Question: Suppose that we have following array:
'''
0.196238259763928
0.0886250228175519
0.417543614272817
0.182403230538167
0.136500793051860
0.389922187581014
0.0344012946153299
0.381603315802419
0.0997542838649466
0.274807632628596
0.601652859233616
0.209431489000677
0.396925294300794
0.0351587496999554
0.177321874549738
0.369200511917405
0.287108838007101
0.477076452316346
0.127558716868438
0.792431584110476
0.0459982776925879
0.612598437936600
0.228340227044324
0.190267907472804
0.564751537228850
0.00269368929400299
0.940538666131177
0.101588565140294
0.426175626669060
0.600215481734847
0.127859067121782
0.985881201195063
0.0945679498528667
0.950077461673118
0.415212985598547
0.467423473845033
1.24336273213410
0.0848695928658021
1.84522775800633
0.289288949281834
1.38792131632743
1.73186592736729
0.554254947026916
3.46075557122590
0.0872957577705428
4.93259798197976
2.03544238985229
3.71059303259615
8.47095716918618
0.422940369071662
25.2287636895831
4.14535369056670
63.7312173032838
152.<PHONE>
<PHONE>94
832.<PHONE>
0.0220089962114756
60.8238733887811
7.71053463387430
10.4151913932115
11.3141744831953
0.988978595613829
8.65598040591953
0.219820300144944
3.92785491164888
2.28370963778411
1.60232807621444
2.51086405960291
0.0181622519984990
2.27469230188760
0.487809730727909
0.961063613990814
1.90435488292485
0.515640996120482
1.25933693517960
0.0953200831348589
1.52851575480462
0.582109930768162
0.933543409438383
0.717947488528521
0.0445235241119612
1.21157308704582
0.0942421028083462
0.536069075206508
0.821400666720535
0.308956823975938
1.28706199713640
0.0339217632187507
1.19575886464231
0.0853733920496230
0.736744959694641
0.635218502184121
0.262305581223588
0.986899895695809
0.0398800891449550
0.758792061180657
0.134279188964854
0.442531129290843
0.542782326712391
0.377221037448628
0.704787750202814
0.224180325609783
0.998785634315287
0.408055416702400
0.329684702125840
0.522384453408780
0.154542718256493
0.602294251721841
0.240357912028348
0.359040779285709
0.525224294805813
0.427539247203335
0.624034405807298
0.298184846094056
0.498659616687732
0.0962076792277457
0.430092706132805
0.656212420735658
0.278310520474744
0.866037361133916
0.184971060800812
0.481149730712771
0.624405636807668
0.382388147099945
0.435350646037440
0.216499523971397
1.22960953802959
0.330841706900755
0.891793067878849
0.628241046456751
0.278687691121678
1.06358076764171
0.365652714373067
1.34921178081181
0.652888708375276
0.861138633227739
1.02878577330537
0.591174450919664
1.93594290806582
0.497631035062465
1.14486512201656
0.978067581547298
0.948931658572253
2.01004088022982
0.917415940349743
2.24124811810385
1.42691656876436
2.15636037453584
1.92812357585099
1.12786835077183
4.81721425534142
1.70055431306602
4.87939454466131
3.90293284926105
5.16542230018432
10.5783535493504
1.74023535081791
27.0572221453758
7.78813114379733
69.2528169436690
167.769806437531
<PHONE>13
869.247150795648
3.27543244752518
62.3527480644562
9.74192115073051
13.6074209231800
10.5686495478844
7.70239986387120
9.62850426896699
9.85304975304259
7.09026325332085
12.8782040428502
16.3163128995995
7.00070066635845
74.1532966917877
4.80506505312457
<PHONE>20
<PHONE>90
118.514435606795
80.7915675273571
2.96352221859211
27.7825124315786
1.55102367292252
8.66382951478539
5.02910503820560
1.25219344189599
7.72195587189507
0.356973215117373
6.06702456628919
1.01953617014621
2.76489896186652
3.35353608882459
0.793376336025486
4.90341095941571
0.00742857354167949
5.07665716731356
1.16863474789604
4.47635486149688
4.33050121578669
2.42974020115261
9.79494608790444
0.0568839453395247
22.9153086380666
4.48791386399205
59.6962194708933
97.8636220152072
<PHONE>24
806.<PHONE>
7.33252581243942
57.0699524267842
0.900104994068117
15.2791339483160
3.31266162202546
3.20809490583211
5.36617545130941
0.648122925703121
3.90480316969632
0.0338850542128927
2.58828964019220
0.543604662856673
1.16385064506181
1.01835324272839
0.172915006573539
1.55998411282069
0.00221570175453666
1.14803074836796
0.0769335878967426
0.421762398811163
0.468260146832541
0.203765185125597
0.467641715366303
0.00142988680149041
0.698088976126660
0.0413316717103625
0.190548157914037
0.504713663418641
0.325697764871308
0.375910057283262
0.123307135682793
0.331115262928959
0.00263961045860704
0.204555648718379
0.139008751575803
0.182936666944843
0.154943314848474
0.0840483576044629
0.293075999812128
0.00306911699543199
0.272993318570981
0.0864711337990886
0.280495615619829
0.0910123210559269
0.148399626645134
0.141945002415500
0.0512001531781583
0.0295283557338525
'''
In MATLAB it is very easy to find peaks using 'findpeaks', like so:
'''
[pxx_peaks,location] = findpeaks(Pxx);
'''
If we plot pxx_peaks, we get
'''
plot(pxx_peaks)
'''

Of course, besides these peaks, there are smaller peaks which are not shown on the picture, but my goal is to find all peaks which are 95-96% above all other peaks.
I have tried like this:
'''
>> average = mean(pxx_peaks);
>> stand = std(pxx_peaks);
>> final_peaks = pxx_peaks( pxx_peaks > average + 3*stand );
'''
The result of this is
'''
>> final_peaks
final_peaks =
1.0e+03 *
1.4222
1.4900
1.5104
1.1200
'''
but how to return their corresponding locations? I want to write it as one m-file, so please help me
also please help me in this question: can I parameterize the confidence interval? For instance instead of 95%, I want to find peaks that are 60% above then other peaks, is it possible?
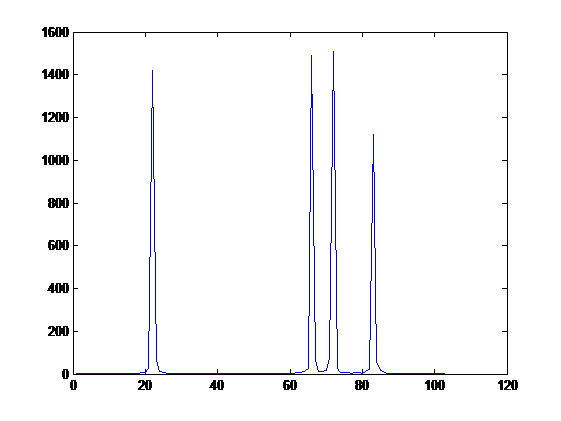
Answer: Note that 3s 99.73%
As for your first question, it's easy, you just have to keep track of the locations in the same way as you do for the peaks:
'''
inds = pxx_peaks > mean(pxx_peaks) + 3*std(pxx_peaks);
final_peaks = pxx_peaks(inds);
final_locations = location(inds);
plot(Pxx), hold on
plot(final_locations, final_peaks, 'r.')
'''
As for your second question, that's a little more complicated. If you want to formulate it like you say, you'll have to convert a desired percentage to the correct number of s. That involves an integration of the standard normal, and a root finding:
'''
%// Convert confidence interval percentage to number-of-sigmas
F = @(P) fzero(@(sig) quadgk(@(x) exp(-x.^2/2),-sig,+sig)/sqrt(2*pi) - P/100, 1);
% // Repeat with the desired percentage
inds = pxx_peaks > mean(pxx_peaks) + F(63)*std(pxx_peaks); %// 63%
final_peaks = pxx_peaks(inds);
final_locations = location(inds);
plot(final_locations, final_peaks, 'r.')
'''